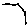
Label: hexagon